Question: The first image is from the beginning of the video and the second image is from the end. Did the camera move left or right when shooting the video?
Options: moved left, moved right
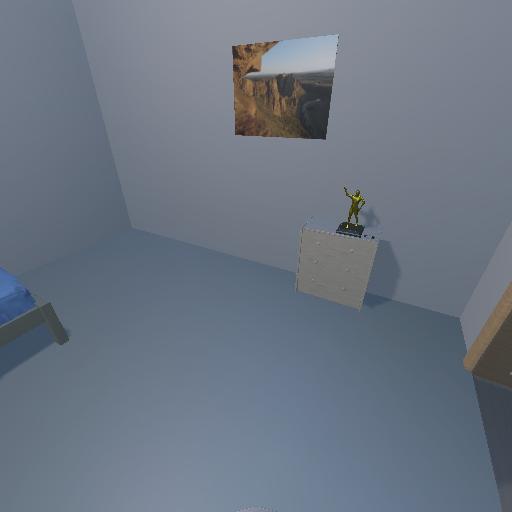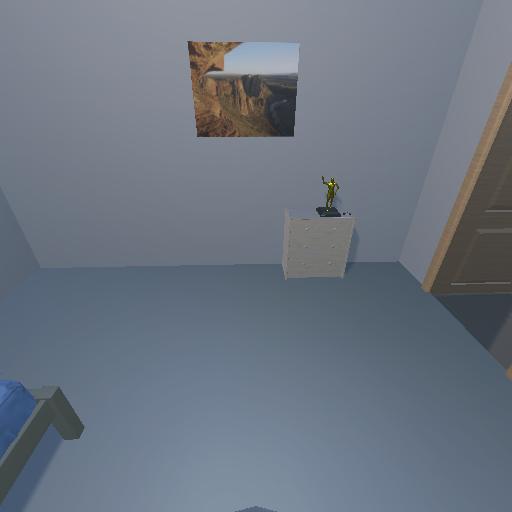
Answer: moved left